Question: As we know , <URL> throws when executed.
Also , ThreadAbortException inherits Exception :

So why the exception wont enter the catch block in :
'''
try
{
Server.Transfer("NoPremissionSell.aspx");
}
catch (Exception e)
{ }
'''
while it will in :
'''
try
{
Server.Transfer("NoPremissionSell.aspx");
}
catch (ThreadAbortException e)
{ }
'''
# edit ,
This is working in both 2 scenarios. I don't know why it didnt work before.
please ignore.
sorry for misleading.
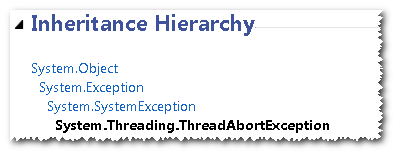
Answer: A number of exception types are treated differently by the .NET runtime (the Command Language Infrastructure, CLI, that underlies the execution of assemblies).
Eg. <URL> cannot be caught by .NET code.
The reason for this depends on the exception. In the case of 'StackOverflowException' because the CLI cannot guarantee the correctness of the state of the process.
In the case of a <URL> so the thread will end.